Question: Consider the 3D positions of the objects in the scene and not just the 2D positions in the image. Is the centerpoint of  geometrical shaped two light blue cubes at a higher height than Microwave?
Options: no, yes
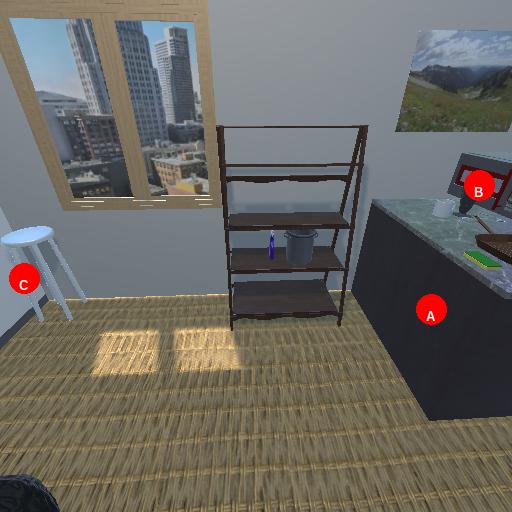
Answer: no